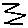
Label: zigzag